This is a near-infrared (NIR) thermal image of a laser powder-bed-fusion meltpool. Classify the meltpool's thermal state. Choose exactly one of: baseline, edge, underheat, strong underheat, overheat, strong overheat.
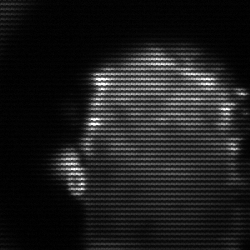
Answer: baseline